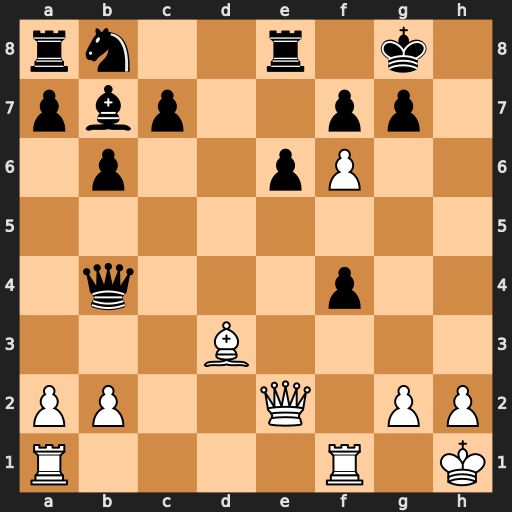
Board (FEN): rn2r1k1/pbp2pp1/1p2pP2/8/1q3p2/3B4/PP2Q1PP/R4R1K
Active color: w
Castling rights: -
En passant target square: -
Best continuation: Qg4 Bxg2+ Qxg2